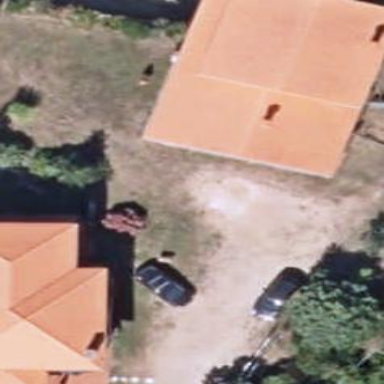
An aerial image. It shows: Simple and straightforward house.